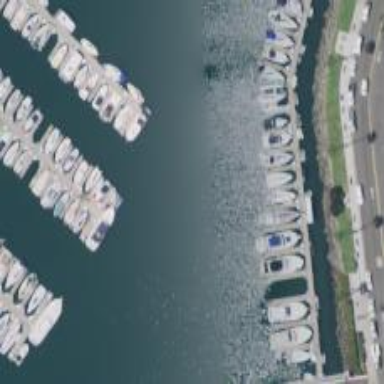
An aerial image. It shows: Dock by the waterway.